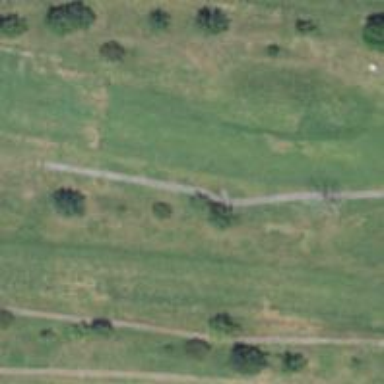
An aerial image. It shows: Golf hole.